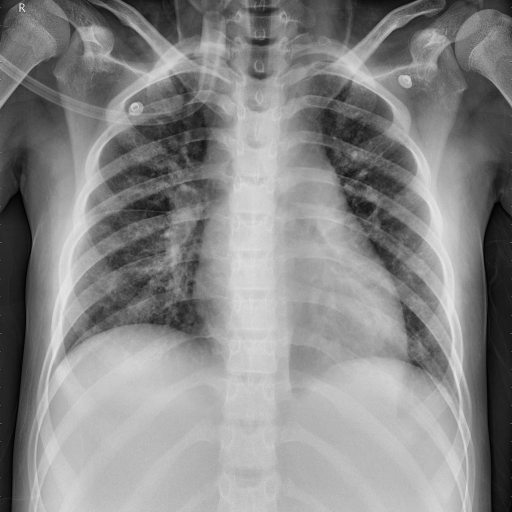
Finding: PNEUMONIA